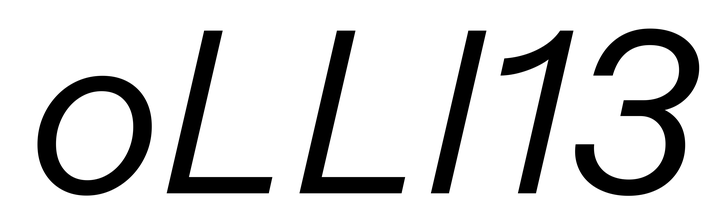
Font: InstrumentSans-Italic_Italic